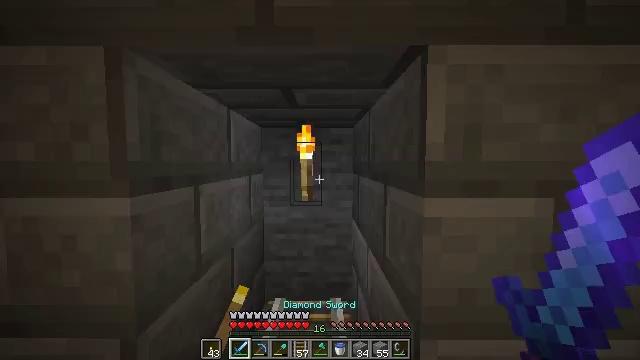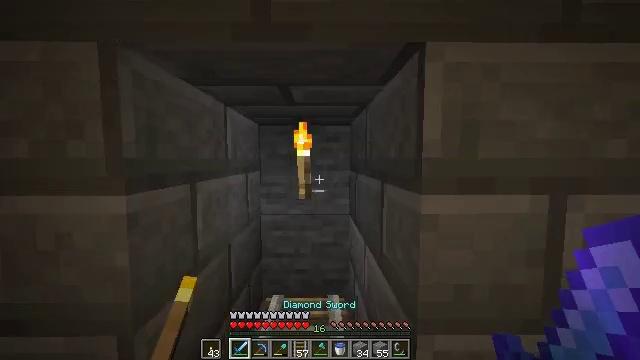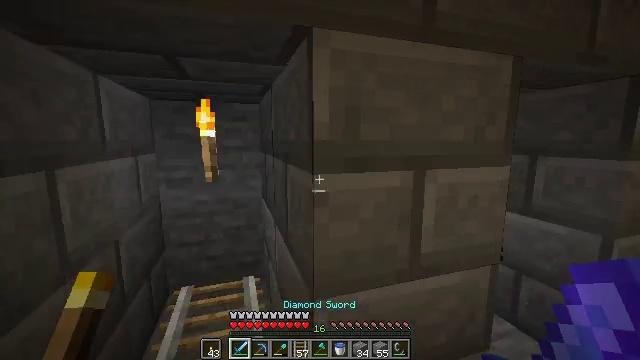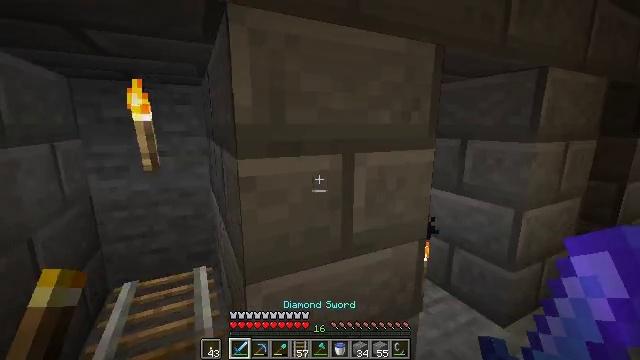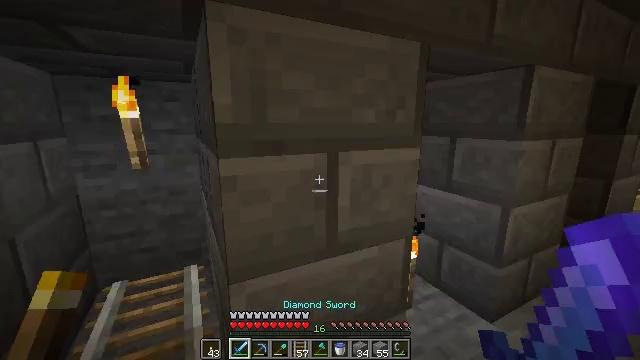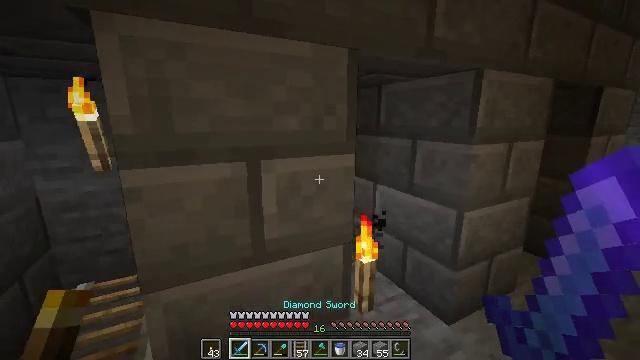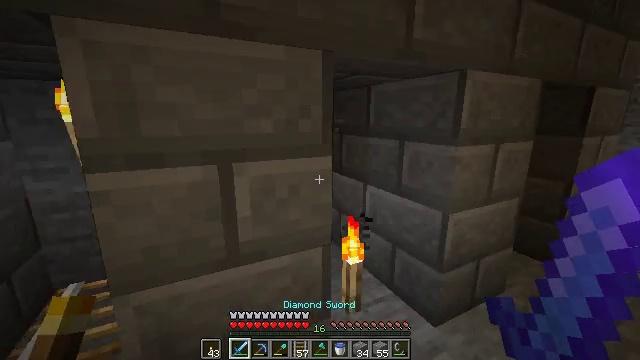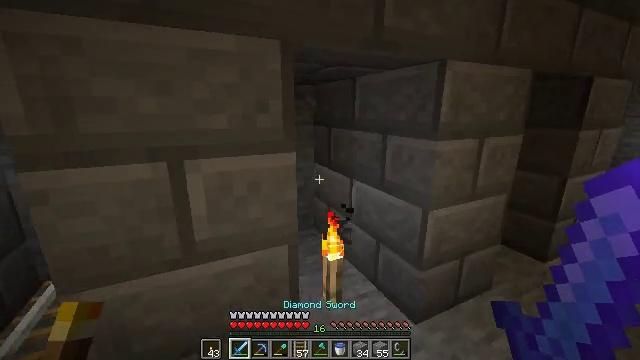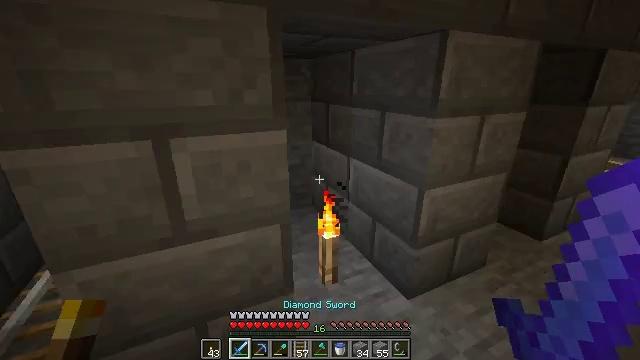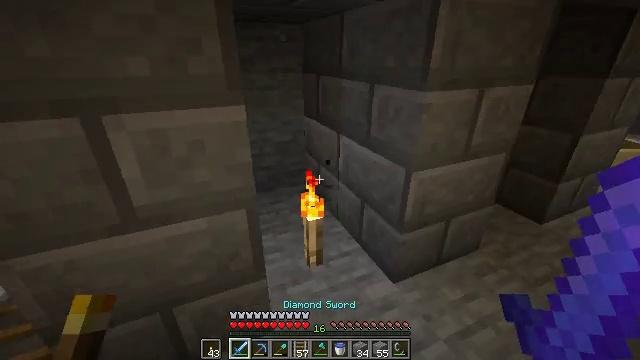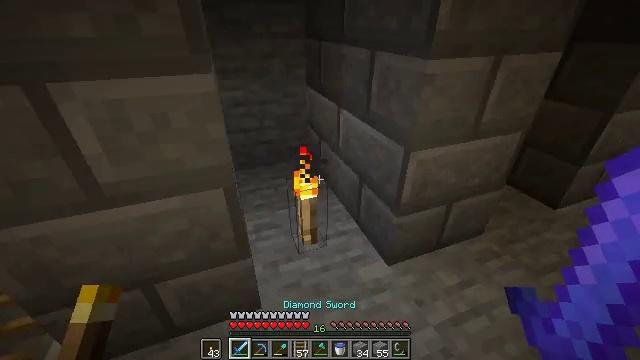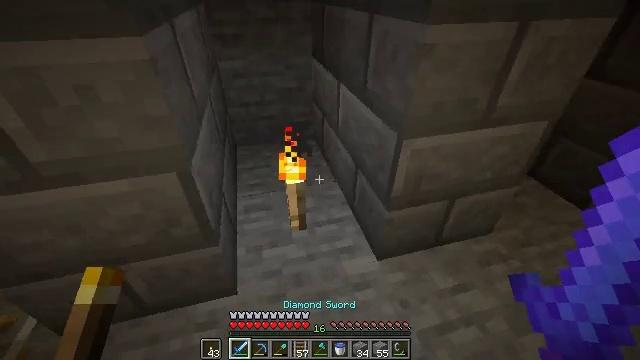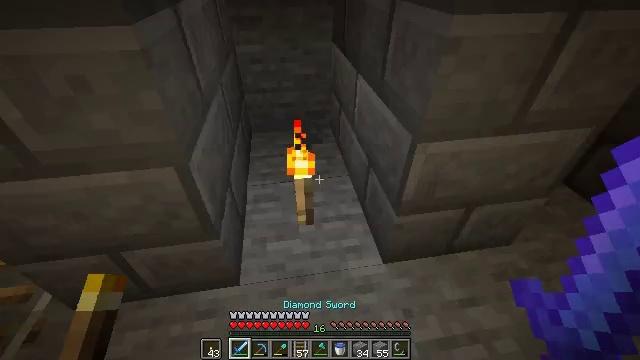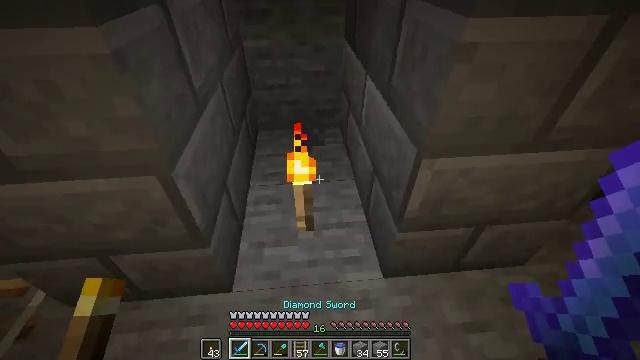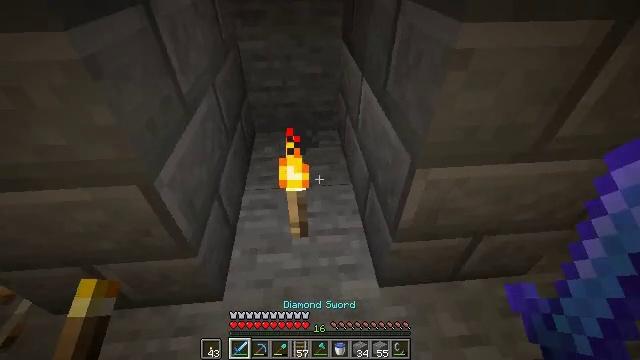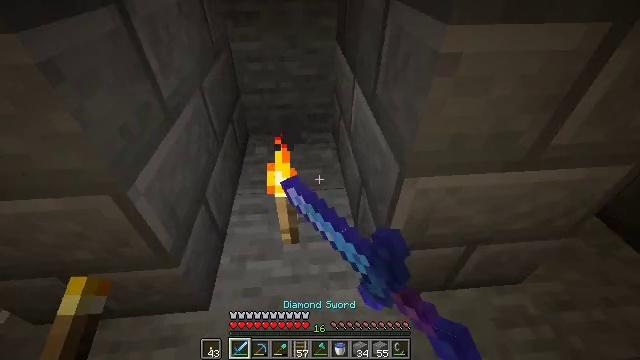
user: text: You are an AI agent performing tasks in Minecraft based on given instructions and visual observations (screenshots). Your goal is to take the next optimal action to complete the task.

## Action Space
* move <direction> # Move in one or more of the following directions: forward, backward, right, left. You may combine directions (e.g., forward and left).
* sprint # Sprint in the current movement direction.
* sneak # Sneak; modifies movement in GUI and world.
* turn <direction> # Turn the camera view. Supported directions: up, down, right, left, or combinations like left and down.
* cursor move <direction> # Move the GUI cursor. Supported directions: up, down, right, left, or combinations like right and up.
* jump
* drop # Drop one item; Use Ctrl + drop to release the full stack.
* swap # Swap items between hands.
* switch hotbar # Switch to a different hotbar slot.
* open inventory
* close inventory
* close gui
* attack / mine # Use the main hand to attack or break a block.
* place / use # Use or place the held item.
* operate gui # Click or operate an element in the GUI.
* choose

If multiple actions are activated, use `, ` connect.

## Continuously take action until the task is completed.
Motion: motion action
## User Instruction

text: Remove the torch from its spot.
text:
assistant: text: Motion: no_op
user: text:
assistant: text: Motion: move right, turn right and down
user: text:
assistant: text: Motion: move right, turn right and down
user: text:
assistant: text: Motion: move right
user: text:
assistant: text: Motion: move right
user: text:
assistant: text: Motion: move right
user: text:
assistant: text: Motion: move forward and move right, turn left and down
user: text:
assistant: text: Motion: move forward and move right, turn down
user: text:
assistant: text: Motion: move forward and move right, turn left and down
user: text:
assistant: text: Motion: move forward and move right, turn left and down
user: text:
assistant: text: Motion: move forward and move right, turn left and down
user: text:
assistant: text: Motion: move forward, turn left and down
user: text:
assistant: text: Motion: turn left and down
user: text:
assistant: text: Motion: attack / mine
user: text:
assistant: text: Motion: attack / mine
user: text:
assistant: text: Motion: attack / mine
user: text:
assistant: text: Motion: turn left and up, attack / mine
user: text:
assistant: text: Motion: turn left and up
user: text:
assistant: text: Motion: turn left and up
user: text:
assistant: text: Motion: no_op
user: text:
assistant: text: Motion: turn left and down
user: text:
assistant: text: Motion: turn down
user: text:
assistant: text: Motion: turn down
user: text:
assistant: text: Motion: turn down, attack / mine
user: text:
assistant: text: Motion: attack / mine
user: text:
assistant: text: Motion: attack / mine
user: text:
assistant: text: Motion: attack / mine
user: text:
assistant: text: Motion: turn up
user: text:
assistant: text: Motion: no_op